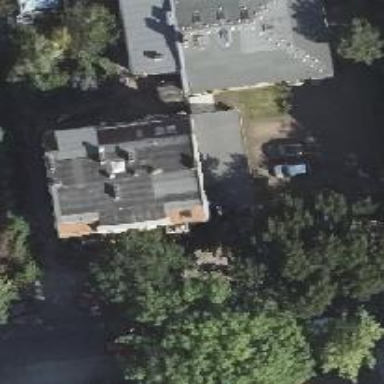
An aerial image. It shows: Building consisting of apartments with double saltbox roof shape.